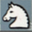
Piece: wN